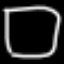
Label: square